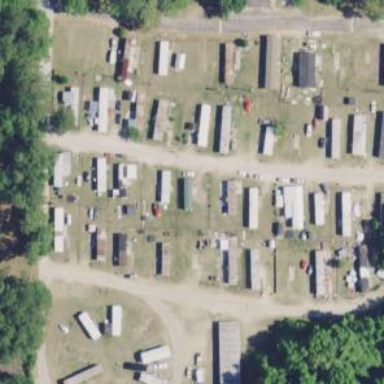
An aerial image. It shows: Residential area designed as mobile home park.